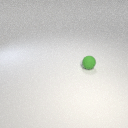
small green rubber sphere